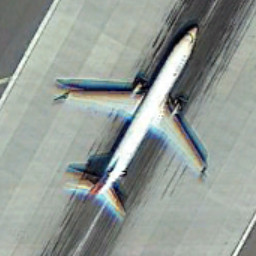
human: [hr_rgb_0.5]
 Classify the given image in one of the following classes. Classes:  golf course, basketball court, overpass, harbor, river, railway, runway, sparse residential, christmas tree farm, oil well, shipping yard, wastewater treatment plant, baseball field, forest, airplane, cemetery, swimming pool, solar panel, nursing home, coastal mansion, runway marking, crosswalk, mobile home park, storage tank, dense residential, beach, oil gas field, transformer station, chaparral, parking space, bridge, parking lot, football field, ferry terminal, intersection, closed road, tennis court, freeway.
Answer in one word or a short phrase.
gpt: airplane